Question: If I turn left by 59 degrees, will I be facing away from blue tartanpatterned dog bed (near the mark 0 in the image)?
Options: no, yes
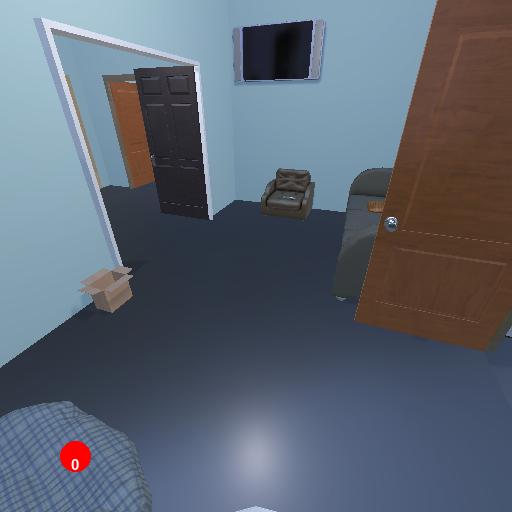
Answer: no